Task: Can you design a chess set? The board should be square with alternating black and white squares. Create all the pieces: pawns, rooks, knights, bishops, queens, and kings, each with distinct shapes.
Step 2084:
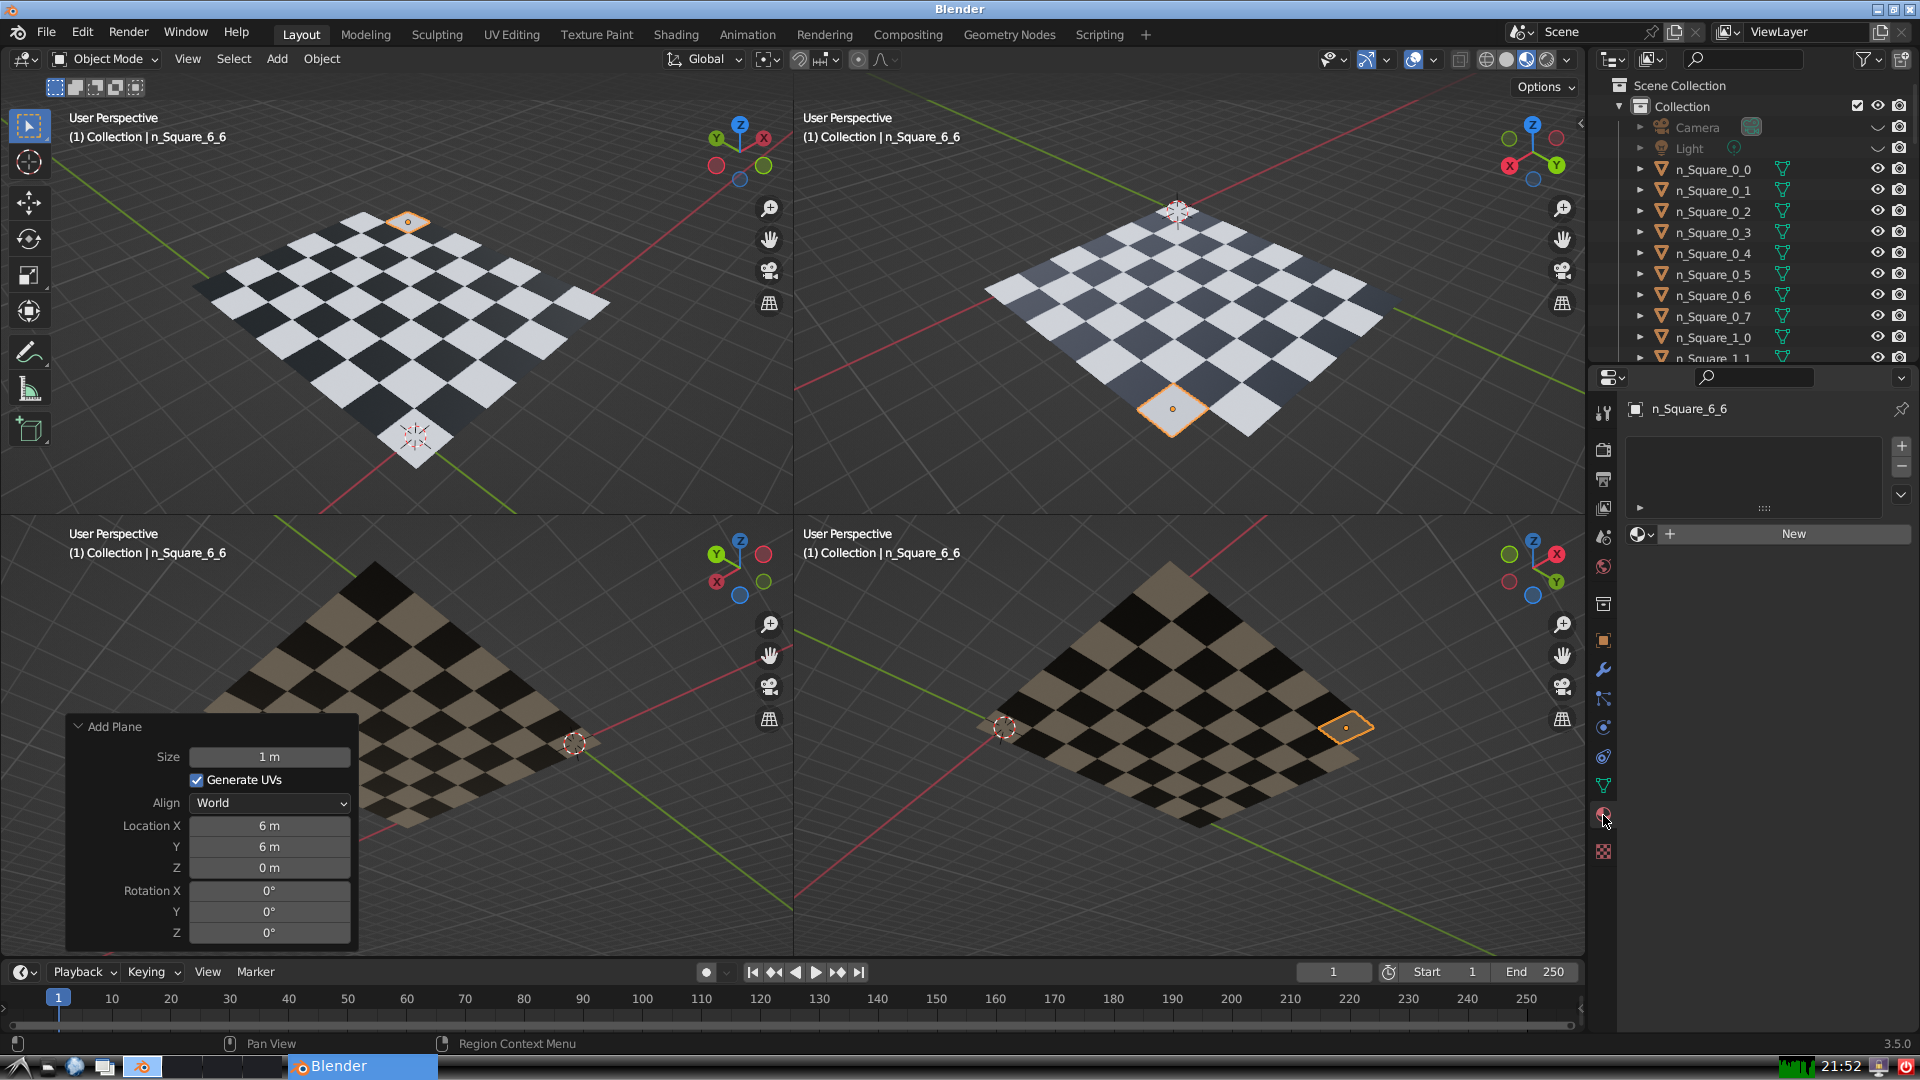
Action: {"mouse_move": [1636, 534]}